Aerial crown-view tile of a tropical tree (Barro Colorado Island, Panama), acquired 20250715:
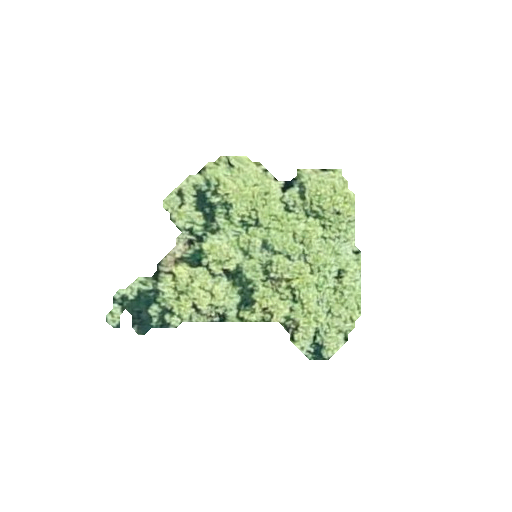
Species: Alseis blackiana
GBIF accepted scientific name: Alseis blackiana
Crown area: 48.252 m²